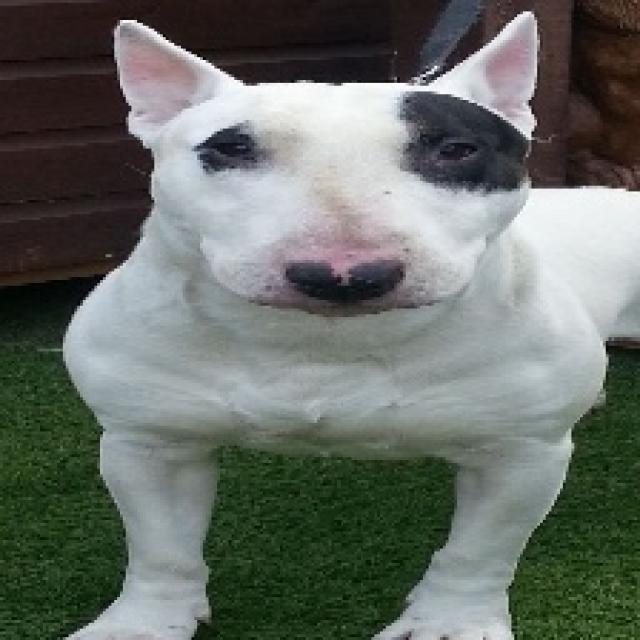
Healthy canine skin — no visible lesions, inflammation, or abnormalities. The skin and coat appear normal.